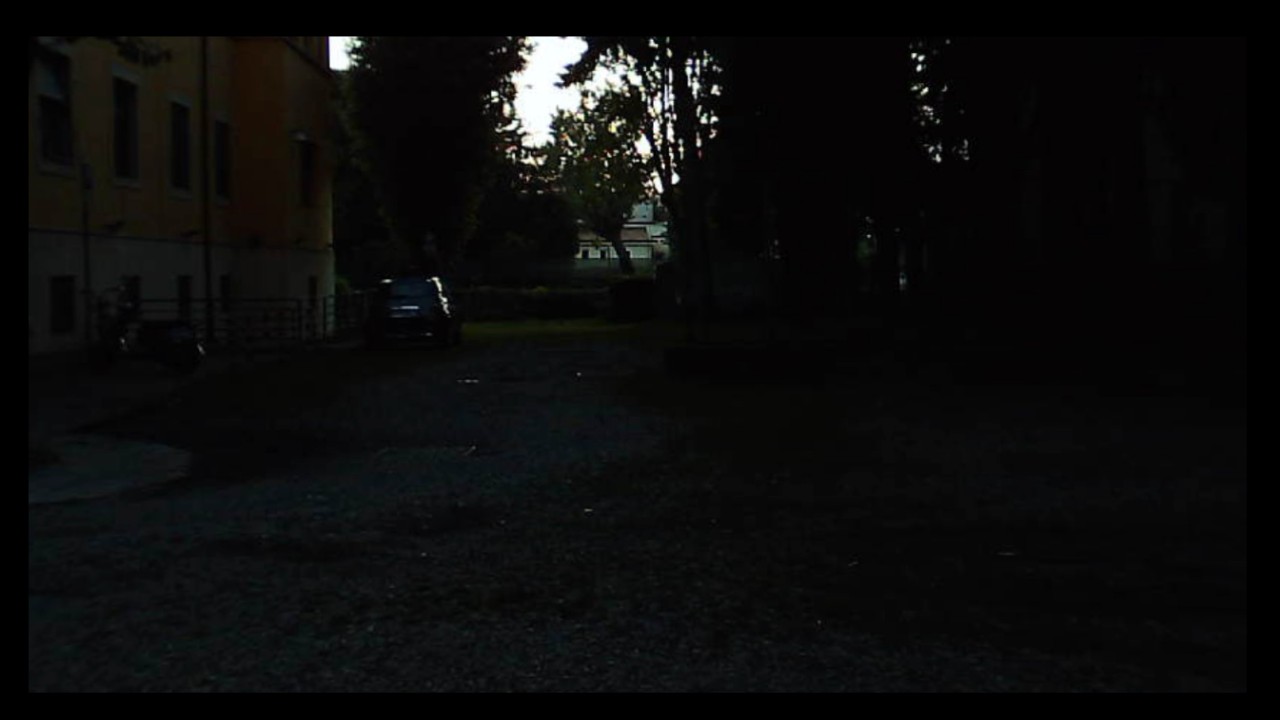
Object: DJI Mini 3